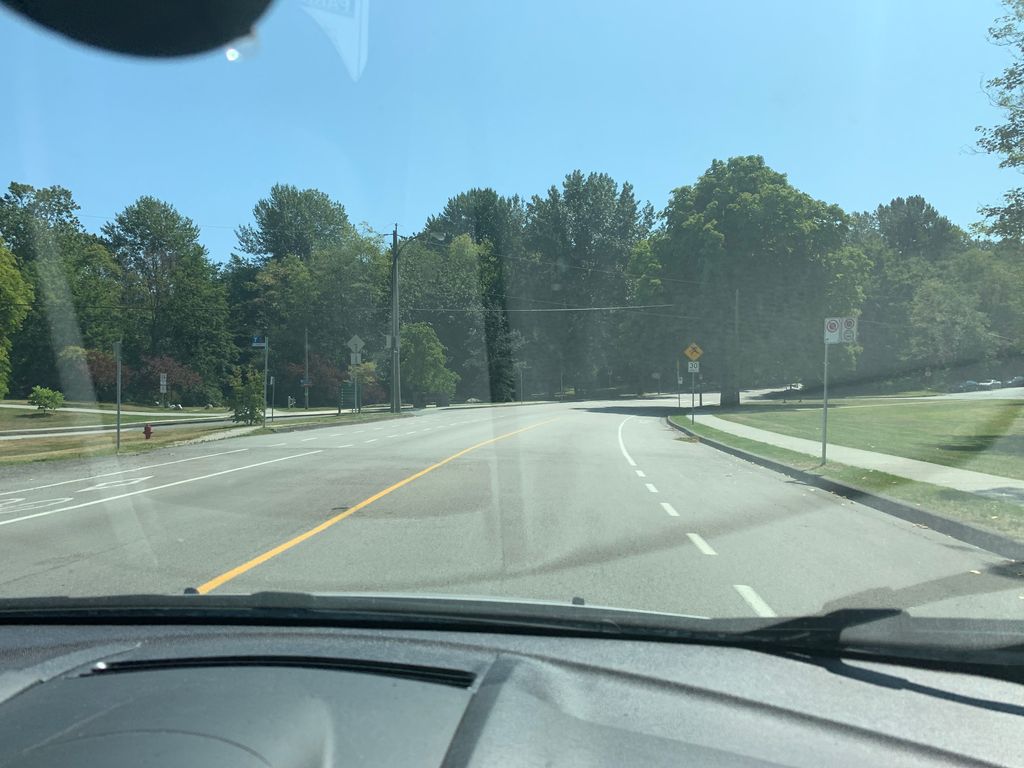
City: vancouver